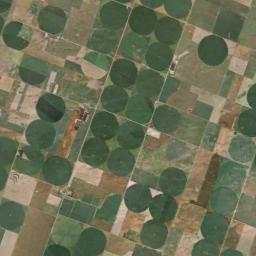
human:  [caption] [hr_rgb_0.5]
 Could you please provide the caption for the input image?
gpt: Many dark green circular farmlands are next to some other shapes of farmlands .

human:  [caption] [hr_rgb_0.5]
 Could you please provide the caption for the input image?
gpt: There are some green circle farmland and bare square farmland .

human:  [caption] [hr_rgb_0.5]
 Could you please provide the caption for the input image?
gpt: The circular farmland is mainly on the left .

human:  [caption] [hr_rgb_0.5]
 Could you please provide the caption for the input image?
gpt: Many dense, Dark green, Light green mixed neatly arranged circular farmland, .

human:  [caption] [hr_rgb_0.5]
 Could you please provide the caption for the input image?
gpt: There are many green circular farmlands and rectangle farmlands arranged irregularly .